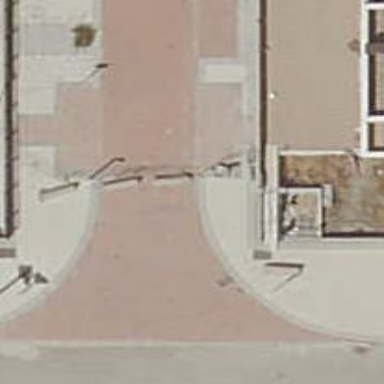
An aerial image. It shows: Footway made of paving stones.